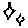
Label: star